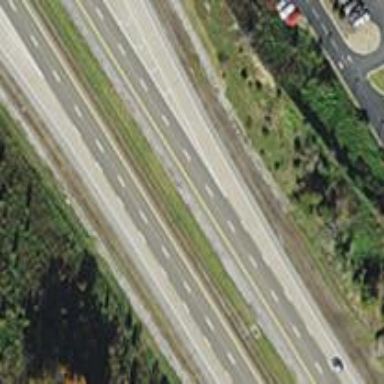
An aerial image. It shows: Motorway.